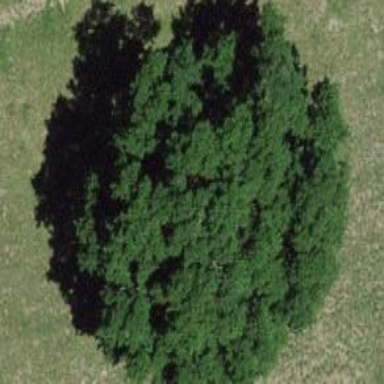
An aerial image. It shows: Beautiful tree in nature.